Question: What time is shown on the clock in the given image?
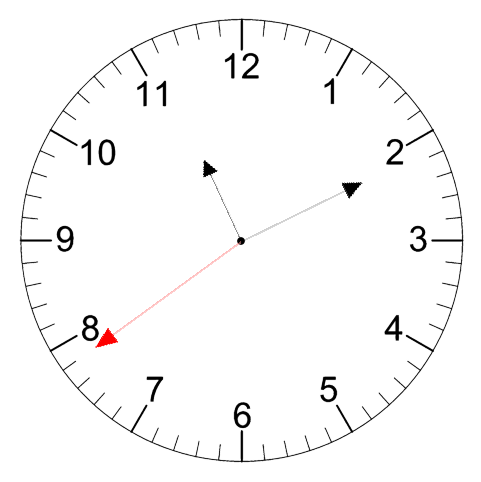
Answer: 11:10:39